Question: I'd like to draw a grid. Therefore I've got
'''
private int GRID_WIDTH = 6; <----Amount of columns
private int GRID_HEIGHT = 6; <----Amount of rows
private int GRID_SIZE; = 50 <----Width and height of a cell
'''
Now I am trying to draw them:
'''
for(int i = 0; i < GRID_WIDTH; i++) {
for(int j = 0; j < GRID_HEIGHT; j++) {
canvas.drawRect(new Rect(i*GRID_SIZE + 5, j*GRID_SIZE + 5, GRID_SIZE, GRID_SIZE), paint);
}
}
'''
The "5" after each coordinate should make a gap between two rectangles.
This should end up in some nice grid, but as result I see multiple rectangles pushed together, without these 5px padding between them. No matter what I choose as padding, It resuls in following image: (Here the padding is set to 20 instead of 5...)

What am i doing wrong?
Thanks in advance!
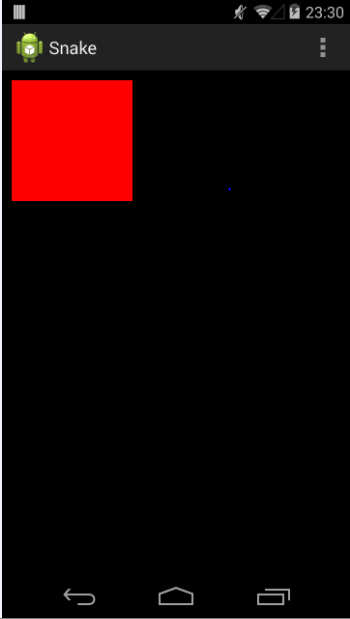
Answer: Consider that the Rect constructor signature is:
'Rect(int left, int top, int right, int bottom)'
and you're doing like:
'Rect(int left, int top, int width, int height)'
Notice the difference in the last two arguments. You must do like this:
'''
int left = i * (GRID_SIZE + 5);
int top = j * (GRID_SIZE + 5);
int right = left + GRID_SIZE;
int bottom = top + GRID_SIZE;
canvas.drawRect(new Rect(left, top, right, bottom), paint);
'''